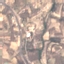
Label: PermanentCrop